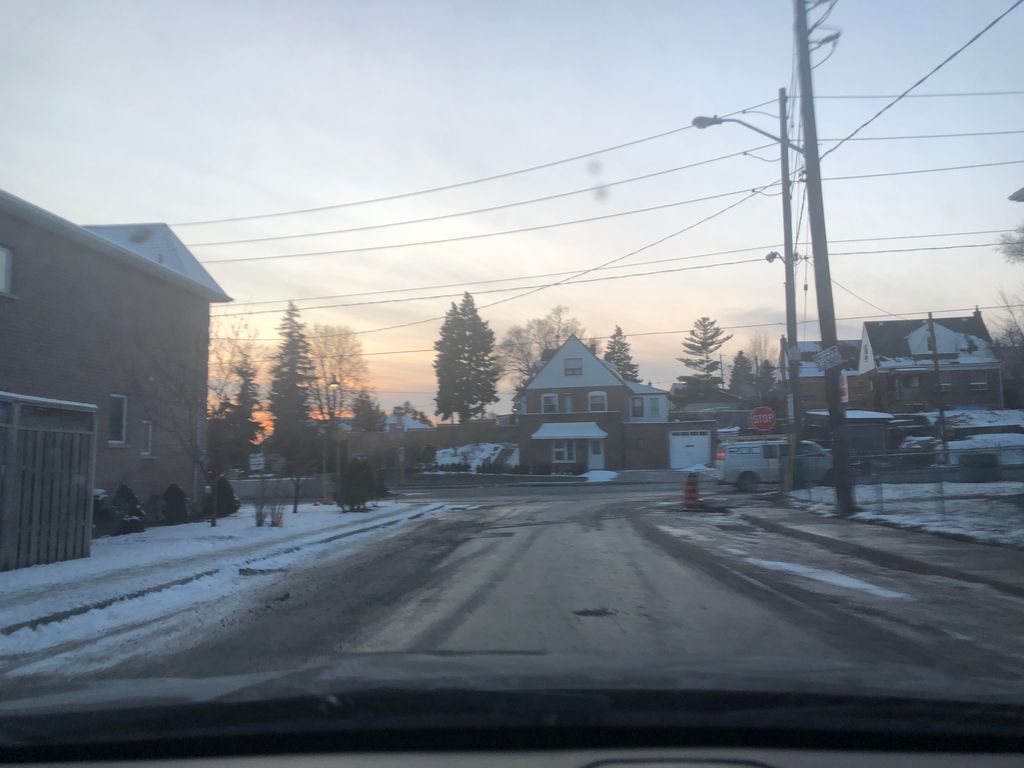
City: toronto